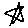
Label: star